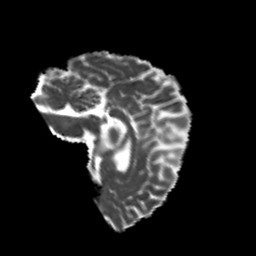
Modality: MD
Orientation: sagittal
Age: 22
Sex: female
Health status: healthy
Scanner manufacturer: philips
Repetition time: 7.396 s
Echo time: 0.08599 s